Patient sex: F
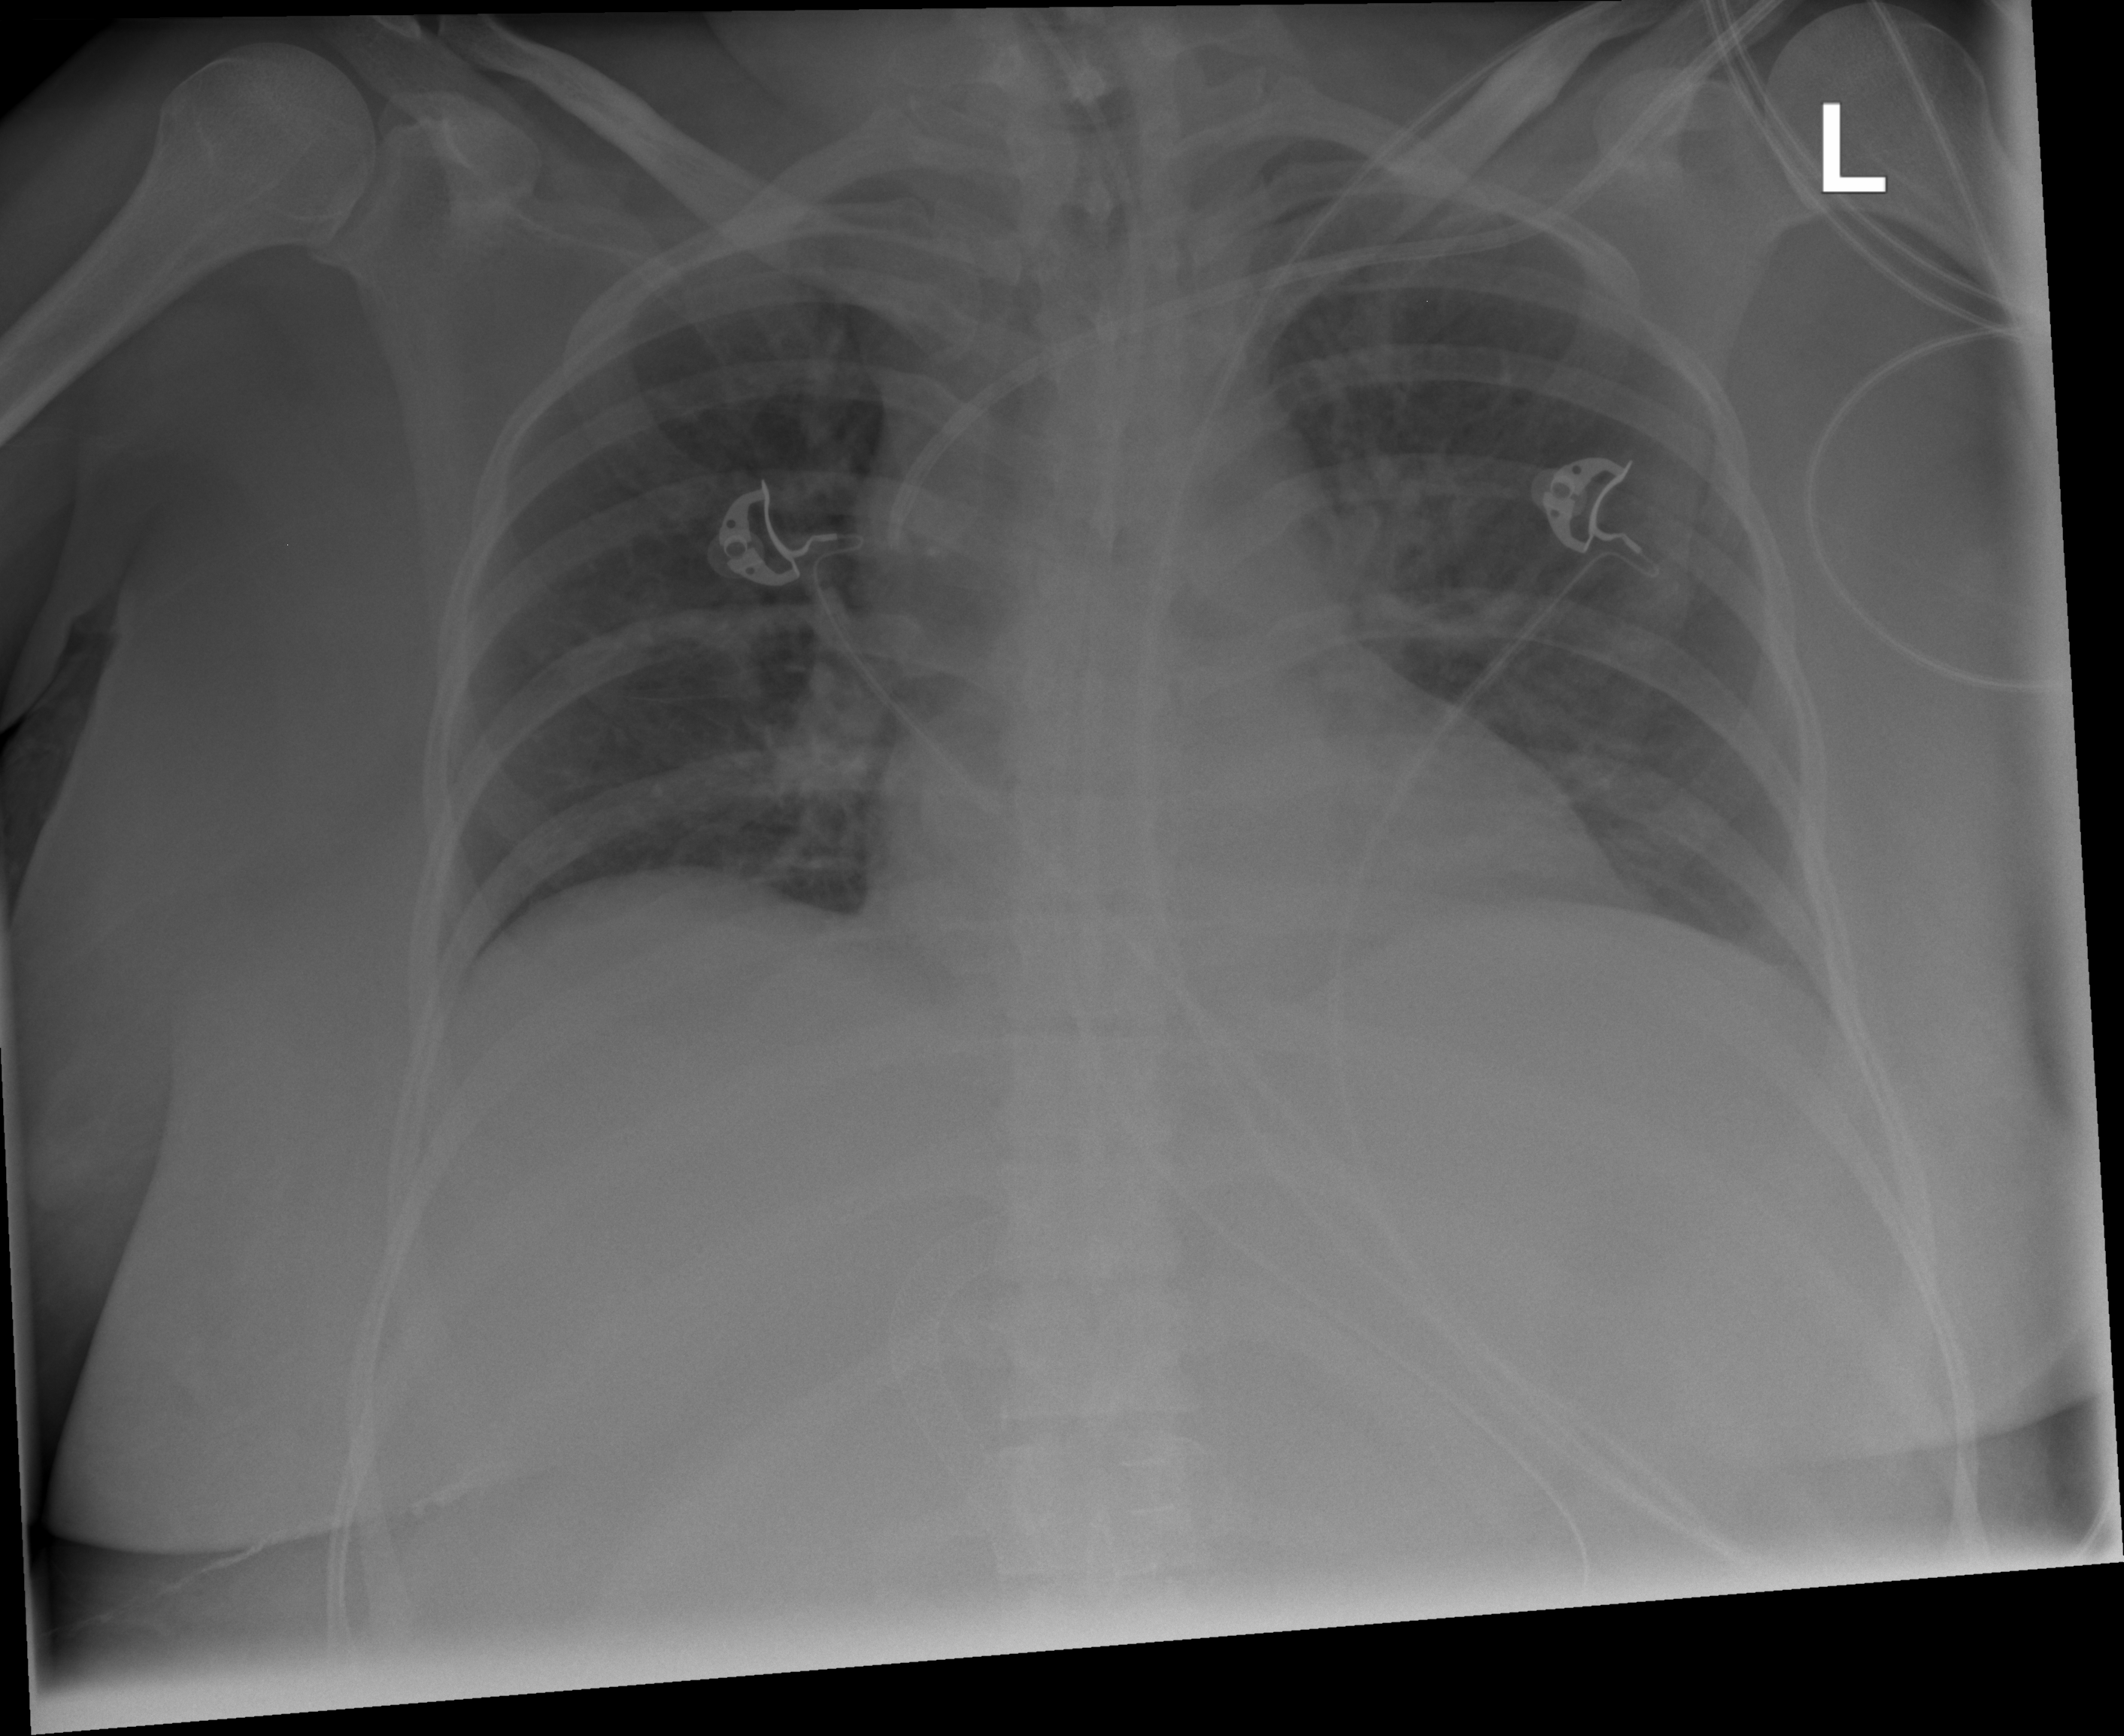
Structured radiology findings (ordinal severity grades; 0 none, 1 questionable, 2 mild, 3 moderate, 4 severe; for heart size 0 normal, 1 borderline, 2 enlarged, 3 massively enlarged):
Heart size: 1
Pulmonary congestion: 1
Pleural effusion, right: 0
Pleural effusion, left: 0
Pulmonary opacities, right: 0
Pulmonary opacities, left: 0
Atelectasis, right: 0
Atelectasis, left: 0